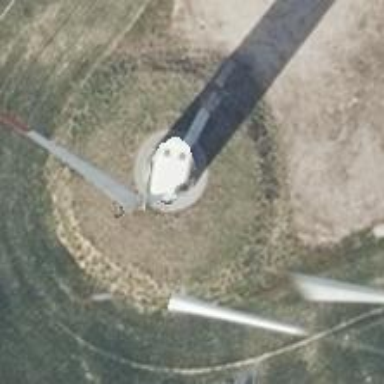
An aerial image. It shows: Wind generator powered by wind turbines of horizontal axis type. It is manufactured by Vestas.